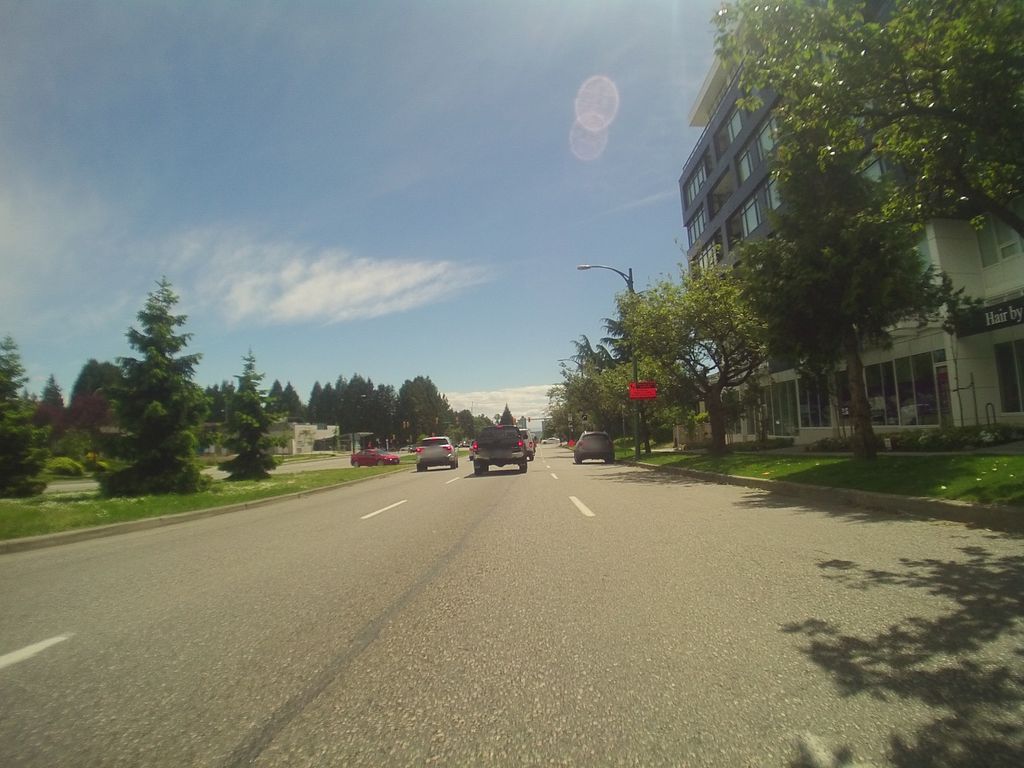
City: vancouver